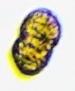
Label: Margalefidinium